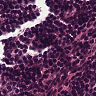
Metastatic tissue present: no